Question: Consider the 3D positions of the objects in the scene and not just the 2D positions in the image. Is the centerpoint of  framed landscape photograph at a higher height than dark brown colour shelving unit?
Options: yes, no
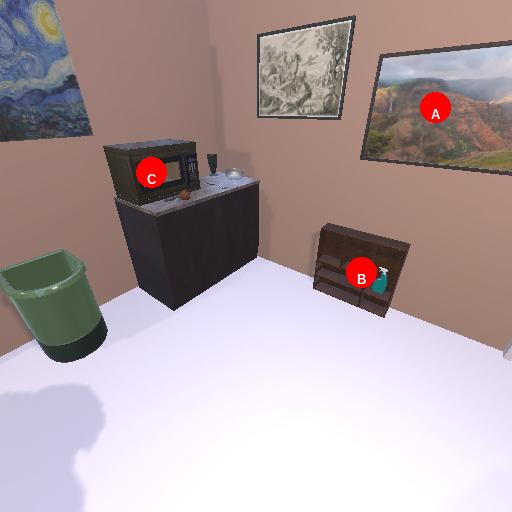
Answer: yes